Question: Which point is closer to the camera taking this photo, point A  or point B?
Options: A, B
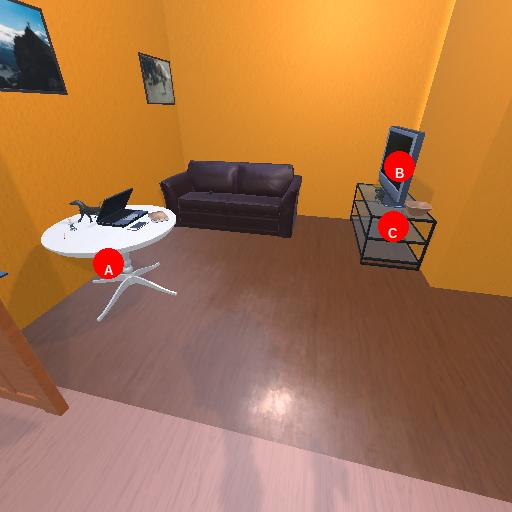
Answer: A